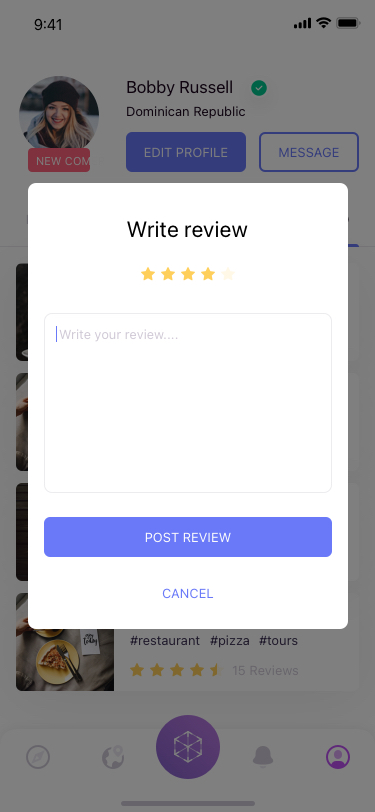
Text in this UI design:
Bobby Russell
Dominican Republic
Fermento 1889
#restaurant
#pizza
#tours
15 Reviews
Gustarium
#restaurant
#pizza
#tours
15 Reviews
Gustarium
#restaurant
#pizza
#tours
15 Reviews
Livio
#restaurant
#pizza
#tours
15 Reviews
Write review